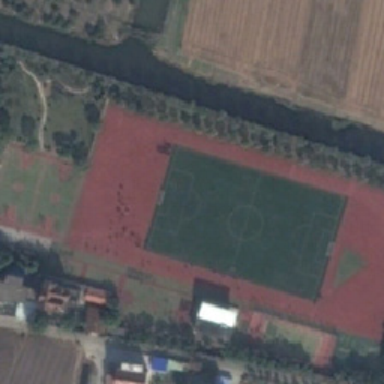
There is a green river the river side is yellow field on the other side is a large football field .